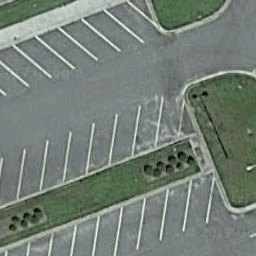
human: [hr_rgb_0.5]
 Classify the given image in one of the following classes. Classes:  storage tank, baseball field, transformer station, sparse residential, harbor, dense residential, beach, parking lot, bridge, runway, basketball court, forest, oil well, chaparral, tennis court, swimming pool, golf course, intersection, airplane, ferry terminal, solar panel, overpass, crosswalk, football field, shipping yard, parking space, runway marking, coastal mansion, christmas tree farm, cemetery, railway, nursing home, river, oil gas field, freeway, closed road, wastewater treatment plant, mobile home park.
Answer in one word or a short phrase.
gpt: parking space